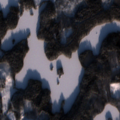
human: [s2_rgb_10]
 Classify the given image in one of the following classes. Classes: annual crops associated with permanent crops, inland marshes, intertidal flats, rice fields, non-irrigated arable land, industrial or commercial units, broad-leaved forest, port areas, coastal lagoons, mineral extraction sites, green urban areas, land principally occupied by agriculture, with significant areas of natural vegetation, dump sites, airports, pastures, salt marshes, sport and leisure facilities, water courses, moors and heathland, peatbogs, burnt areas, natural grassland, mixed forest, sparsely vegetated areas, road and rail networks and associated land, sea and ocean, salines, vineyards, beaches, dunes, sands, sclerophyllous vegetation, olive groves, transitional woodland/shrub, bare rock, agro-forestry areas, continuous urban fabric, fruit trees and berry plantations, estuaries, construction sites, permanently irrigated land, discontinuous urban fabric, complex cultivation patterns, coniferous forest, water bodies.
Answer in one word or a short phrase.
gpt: land principally occupied by agriculture, with significant areas of natural vegetation, coniferous forest, mixed forest, transitional woodland/shrub, water bodies